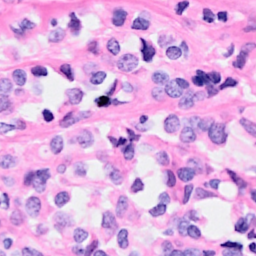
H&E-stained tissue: Breast